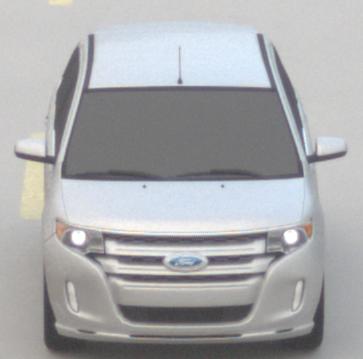
Make: Ford
Model: Edge
Detailed model: Gen. 1 Facelift
Model produced from: 2010
Model produced until: 2015
Doors: 5
Color: white
Road condition: dry road
Daytime: morning or afternoon
Contrast: low contrast